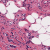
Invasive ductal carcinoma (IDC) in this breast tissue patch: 1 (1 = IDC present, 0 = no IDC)